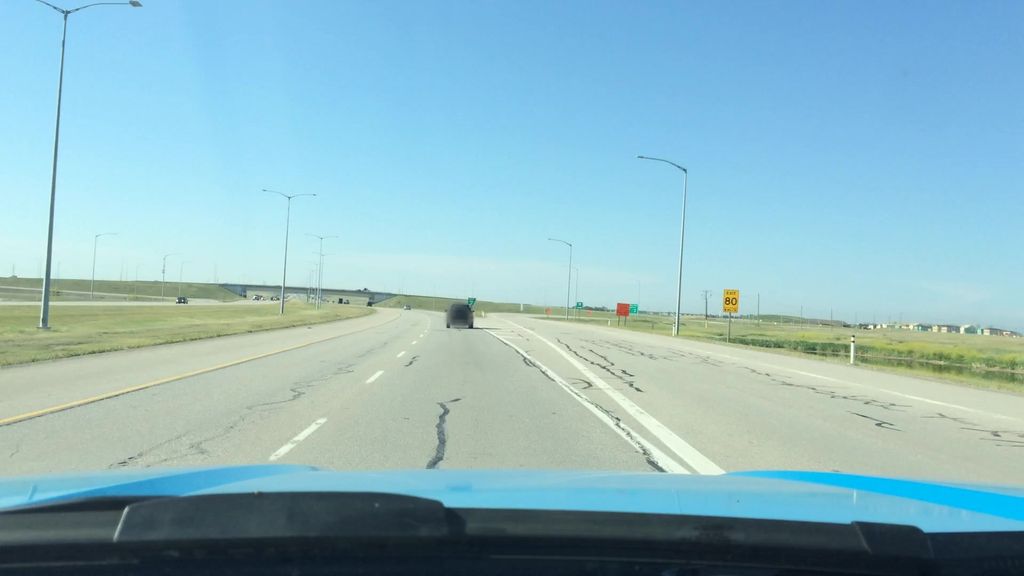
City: calgary